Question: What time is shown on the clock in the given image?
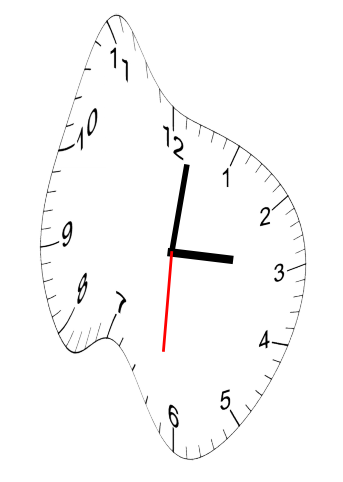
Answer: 03:01:31